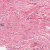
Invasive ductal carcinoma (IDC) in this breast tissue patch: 0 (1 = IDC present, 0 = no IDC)